Question: ## My problem
I want to rotate a 'mayavi.mlab.imshow' object with a 3x3 rotation matrix. The only method I could find for rotating this object is through setting the object's 'actor.orientation' to '[pitch, roll, yaw]' (this order is inherited from vtk). My only problem is that I cannot find a way to convert a rotation matrix to the parameters requested by mayavi.
How do I rotate an object in mayavi with a rotation matrix or what transformation should I use to obtain the correct (pitch, roll and yaw) used by Mayavi/Vtk?
## A near solution
I have found some code <URL>. Correct me at this point if I am wrong in assuming Euler angles is equivalent to pitch, roll, yaw. I have tried all the different conversions, but failed to find a correct one.
## Trying every combination
I tested all the different transformations by rotating x, y and z vectors with my rotation matrix and testing the paramaters on the 'mayavi.mlab.imshow' object. I used all the available transforms on both 'R' and 'transpose(R)' along with using the Euler the parameters in all 9 available orders, but could not find a correct combination:
'''
import pylab as pl
import cameraTools #my own lib
from mayavi import mlab
im = pl.imread('dice.png', format='png')[:,:,0]*255 #1 color channel
rot = pl.r_[30, 80, 230]
R_orig = cameraTools.composeRotation(*(rot*pl.pi/180))
RList = [R_orig, R_orig.T]
for ii, inOrder in enumerate(['sxyz','sxzx','syxz','szxz','rzyx','rxzx','rzxy','rzxz','sxyx','syzx','syxy','szyx','rxyx','rxzy','ryxy','rxyz','sxzy','syzy','szxy','szyz','ryzx','ryzy','ryxz','rzyz']):
tries = 0
for outOrder in [[0,1,2], [0,2,1], [1, 0, 2], [1, 2, 0], [2, 0, 1], [2, 1, 0]]:
for R in RList:
for vector, color in zip([[800, 0, 0], [0, 800, 0], [0, 0, 800]],
[(1., 0., 0.), (0., 1., 0.), (0., 0., 1.)]):
c = pl.c_[[0, tries*1000, ii*1000]]
if ii == 0 and tries == 0: vector = pl.r_[vector]*5 #point out the first vector
lin = R_orig.dot(pl.c_[[0,0,0], vector]) + c
mlab.plot3d(*lin,
color = color,
tube_radius=5)
lin3D = mlab.imshow(im, colormap="gray")
rxyz = pl.array(cameraTools.euler_from_matrix(R, inOrder))*180/pi
i,j,k = outOrder
lin3D.actor.orientation = [rxyz[i], rxyz[j], rxyz[k]]
lin3D.actor.position = c.flatten()
tries +=1
mlab.draw()
mlab.show()
'''
Output from Mayavi, the top left item is the starting point.

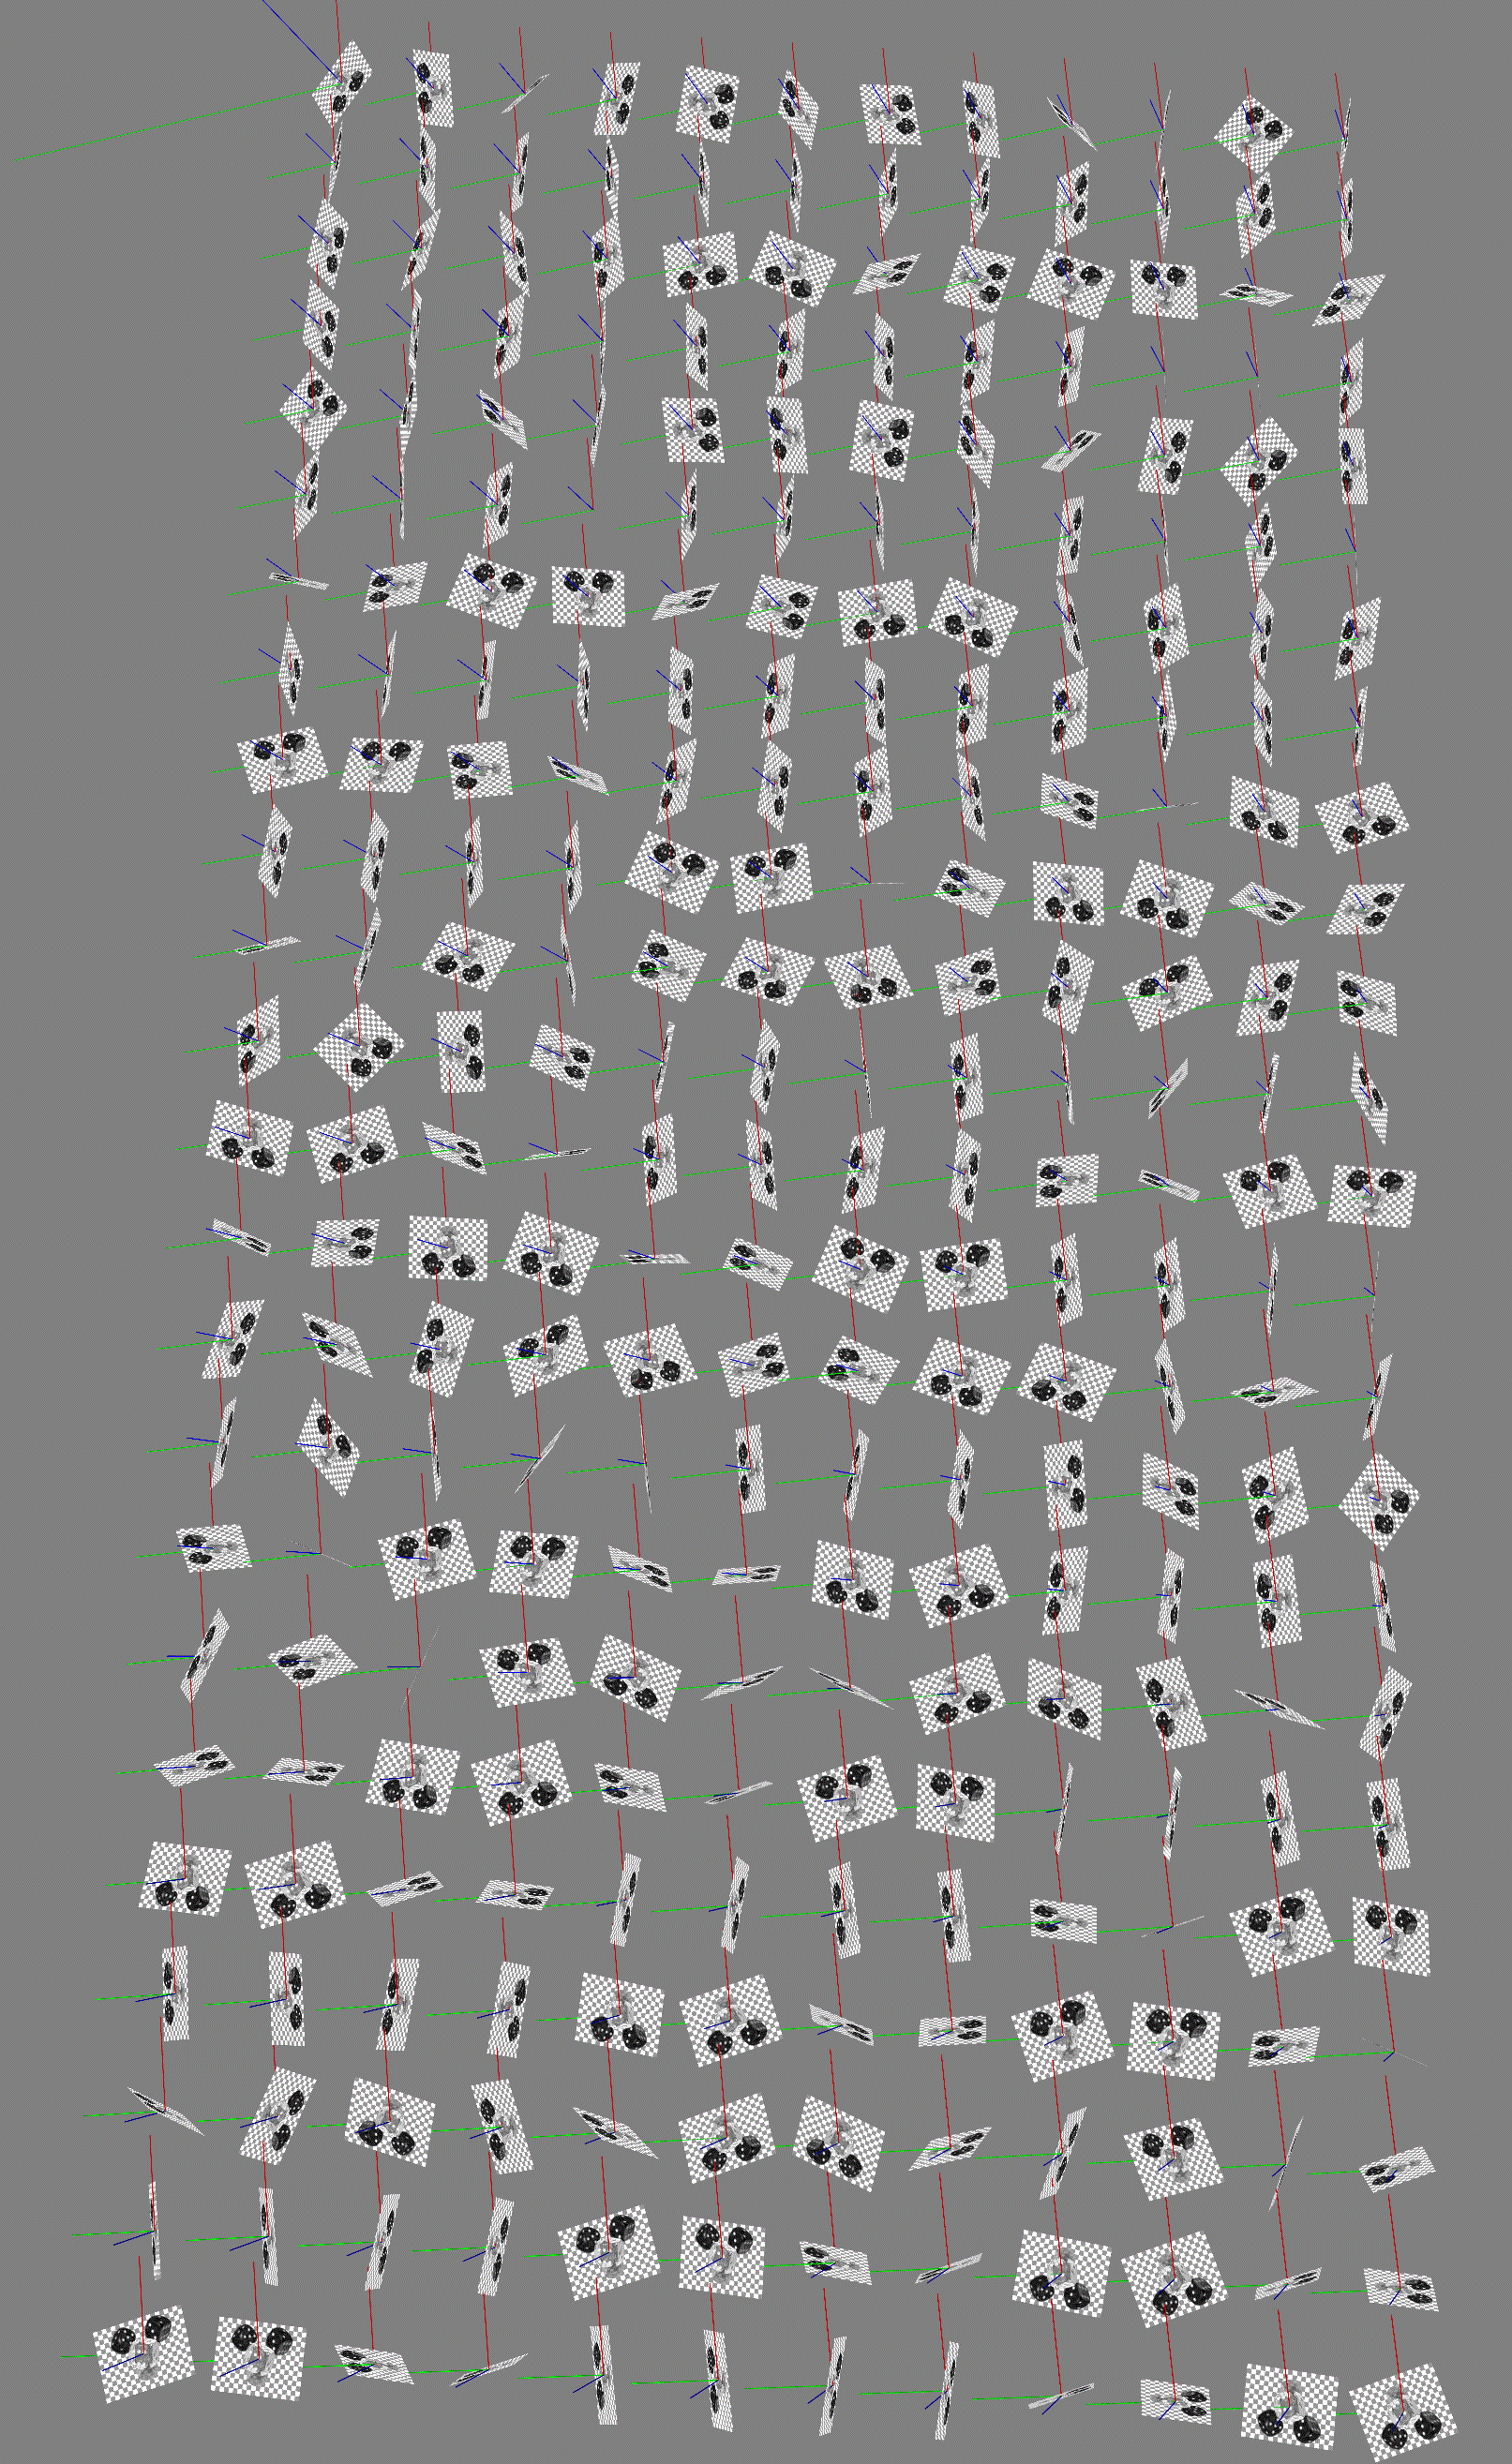
Answer: Sorry, it seems I did not concentrate hard enough. The answer is in row 3, column 5 with 'syxz' input order and ''[1,0,2]'' output order. I now use the following function to convert a Rotation matrix to the required Euler angles:
'''
def rotationToVtk(R):
'''
Concert a rotation matrix into the Mayavi/Vtk rotation paramaters (pitch, roll, yaw)
'''
def euler_from_matrix(matrix):
"""Return Euler angles (syxz) from rotation matrix for specified axis sequence.
:Author:
'Christoph Gohlke <http://www.lfd.uci.edu/~gohlke/>'_
full library with coplete set of euler triplets (combinations of s/r x-y-z) at
http://www.lfd.uci.edu/~gohlke/code/transformations.py.html
Note that many Euler angle triplets can describe one matrix.
"""
# epsilon for testing whether a number is close to zero
_EPS = np.finfo(float).eps * 5.0
# axis sequences for Euler angles
_NEXT_AXIS = [1, 2, 0, 1]
firstaxis, parity, repetition, frame = (1, 1, 0, 0) # ''
i = firstaxis
j = _NEXT_AXIS[i+parity]
k = _NEXT_AXIS[i-parity+1]
M = np.array(matrix, dtype='float', copy=False)[:3, :3]
if repetition:
sy = np.sqrt(M[i, j]*M[i, j] + M[i, k]*M[i, k])
if sy > _EPS:
ax = np.arctan2( M[i, j], M[i, k])
ay = np.arctan2( sy, M[i, i])
az = np.arctan2( M[j, i], -M[k, i])
else:
ax = np.arctan2(-M[j, k], M[j, j])
ay = np.arctan2( sy, M[i, i])
az = 0.0
else:
cy = np.sqrt(M[i, i]*M[i, i] + M[j, i]*M[j, i])
if cy > _EPS:
ax = np.arctan2( M[k, j], M[k, k])
ay = np.arctan2(-M[k, i], cy)
az = np.arctan2( M[j, i], M[i, i])
else:
ax = np.arctan2(-M[j, k], M[j, j])
ay = np.arctan2(-M[k, i], cy)
az = 0.0
if parity:
ax, ay, az = -ax, -ay, -az
if frame:
ax, az = az, ax
return ax, ay, az
r_yxz = pl.array(euler_from_matrix(R))*180/pi
r_xyz = r_yxz[[1, 0, 2]]
return r_xyz
'''